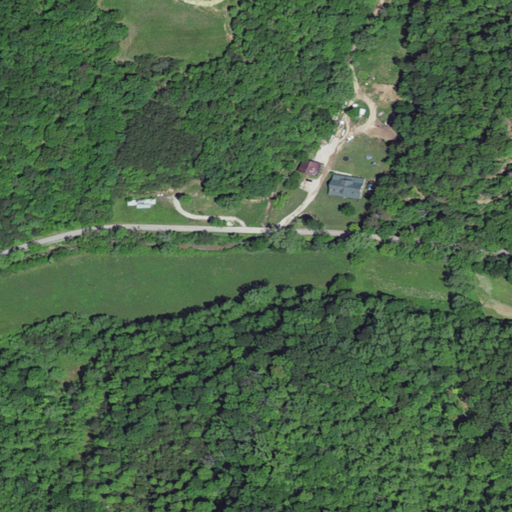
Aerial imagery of valley in Kentucky named Rothwell Hollow containing deciduous forest, pasture, mixed forest, open development, and low intensity development